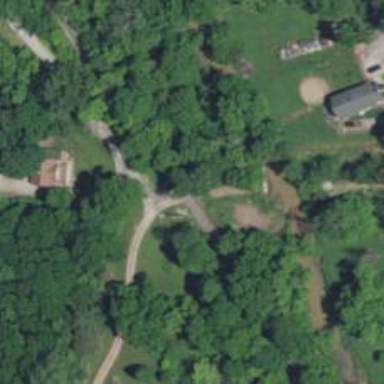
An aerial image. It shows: Driveway.